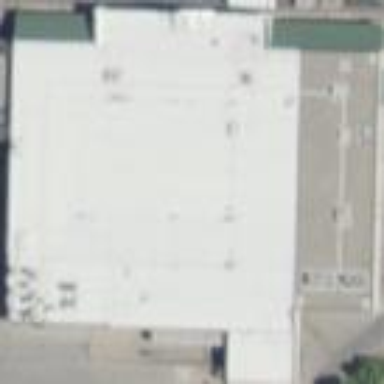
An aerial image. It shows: Supermarket building.